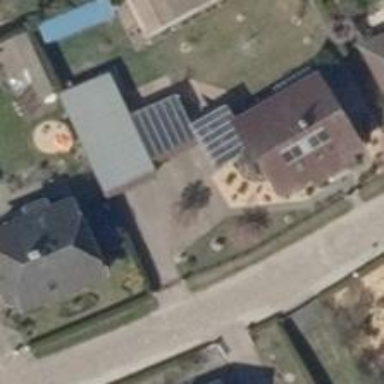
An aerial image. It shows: Solar photovoltaic panel generator producing electricity in small installation.